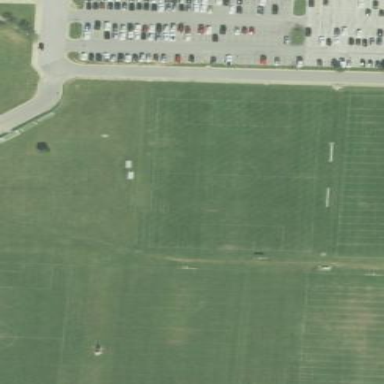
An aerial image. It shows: Soccer pitch designated for leisure and sports activities.